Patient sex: F
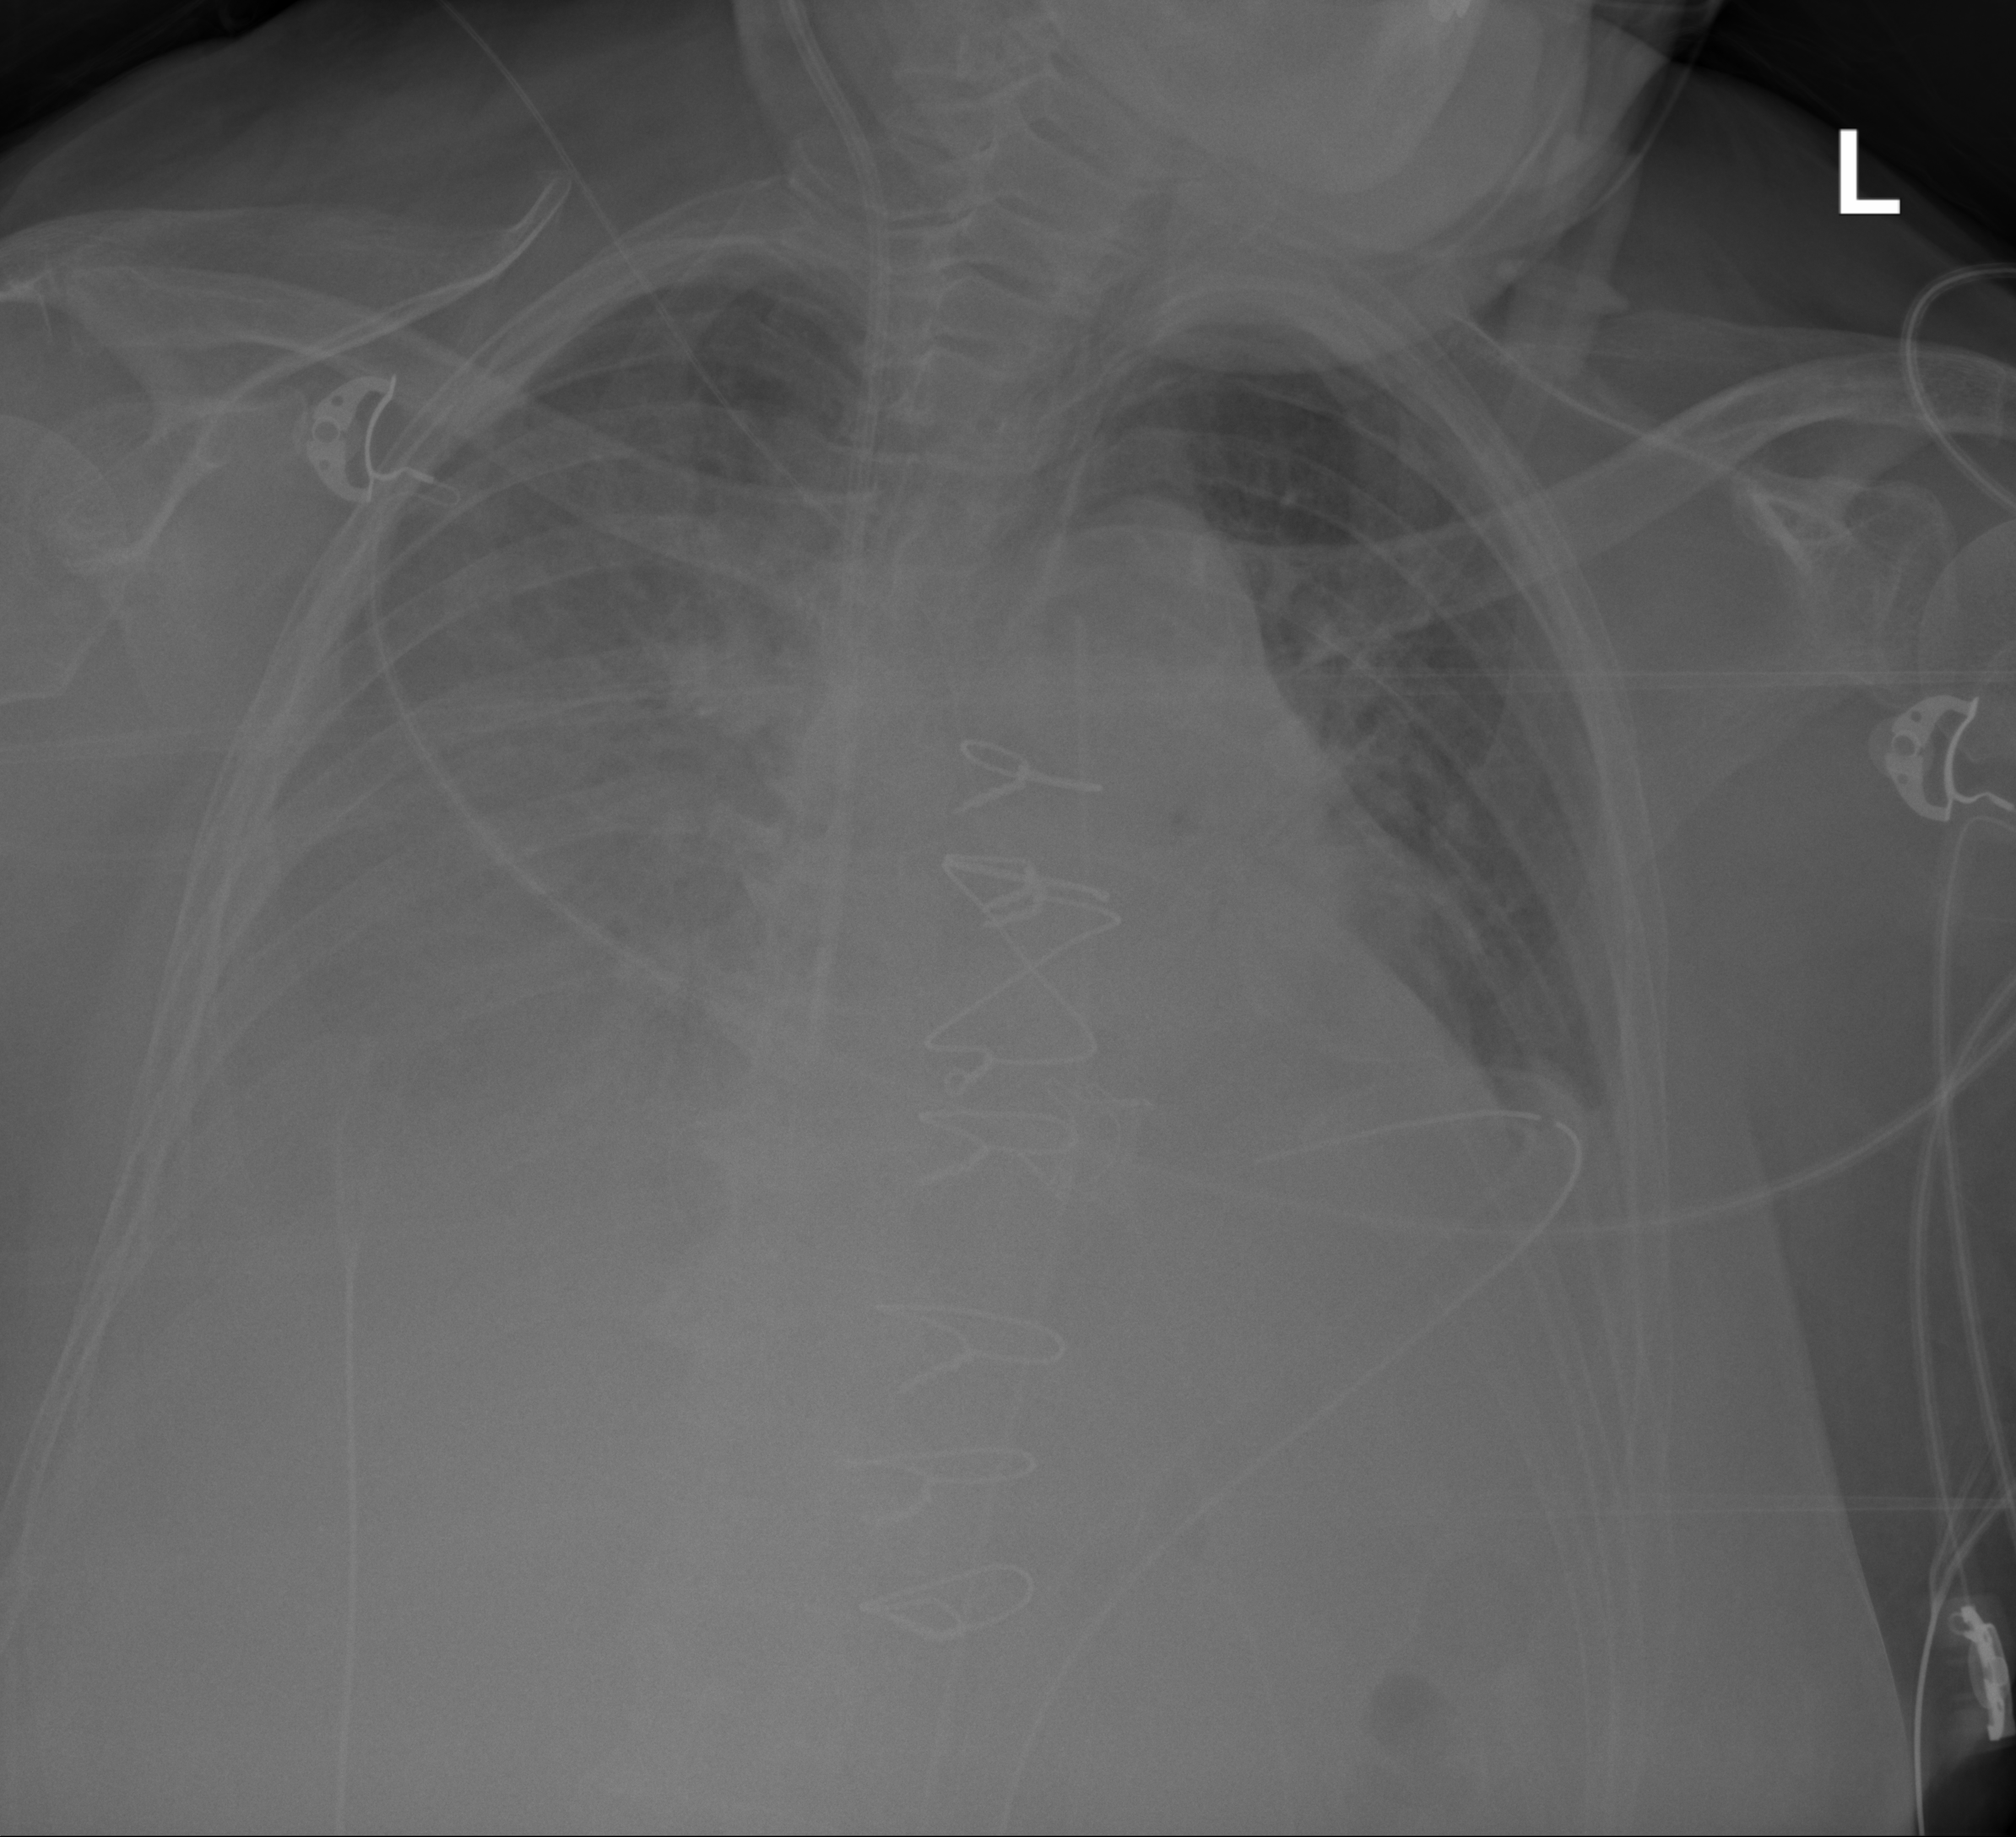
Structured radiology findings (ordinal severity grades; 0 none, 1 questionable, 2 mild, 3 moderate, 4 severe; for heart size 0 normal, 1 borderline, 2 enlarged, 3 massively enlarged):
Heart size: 2
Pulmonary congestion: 2
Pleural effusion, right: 3
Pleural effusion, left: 2
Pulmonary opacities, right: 1
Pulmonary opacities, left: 0
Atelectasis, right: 3
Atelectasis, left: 2